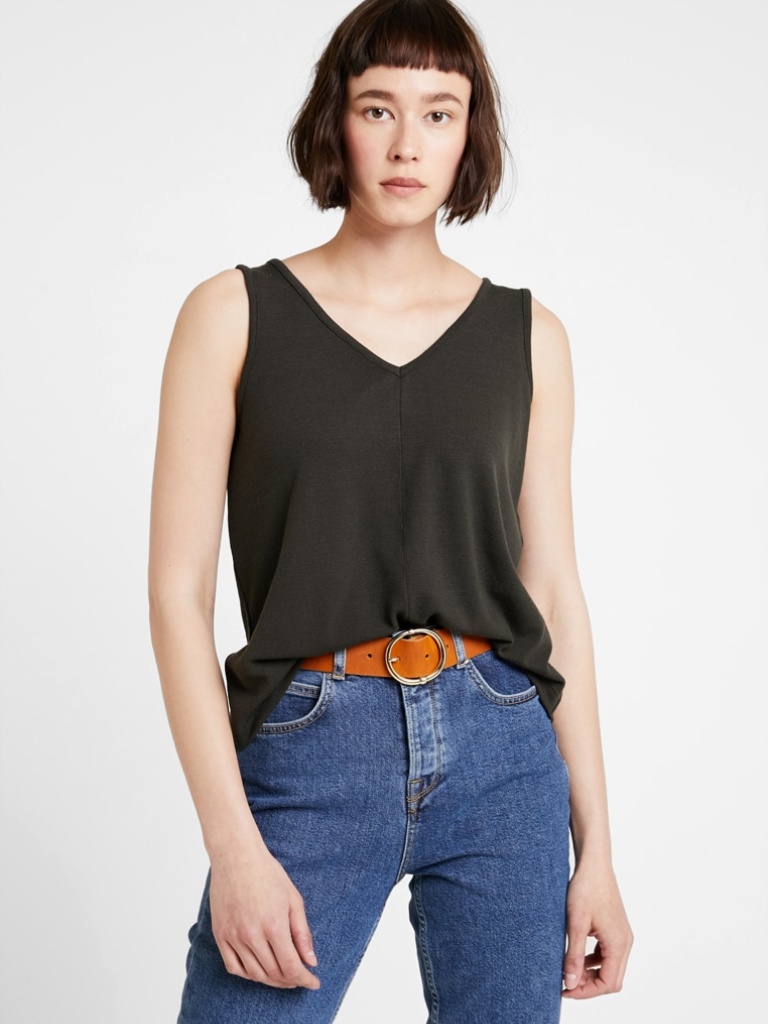
jersey relaxed sleeveless hip length French Tucked v-neck tank